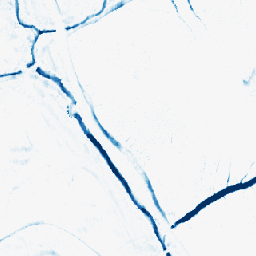
Category: morphological
Decomposition family: morphological_ellipse
Decomposition parameters: operation: closing
width: 10
height: 5
Upsampling method: nearest
Upsampling parameters: scale: 8
Upsampling scale: 8